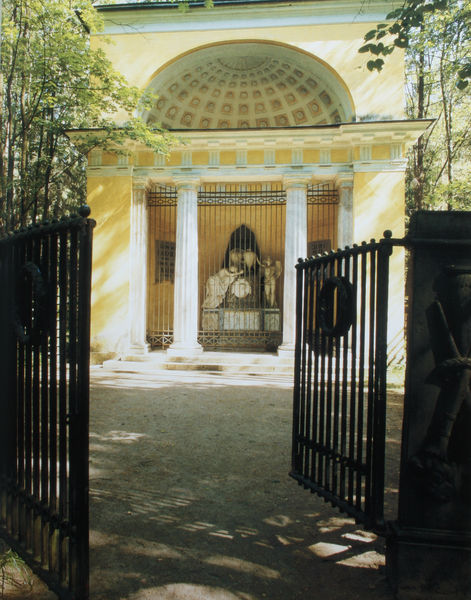
Titel: Denkmal für die Eltern Maria Fjodorownas
Künstler: Charles Cameron
Standort: St. Petersburg
Institution: Schloss Pawlowsk
Schlagwörter: baum, blau, blätter, flügel, laub, schatten, weiß, bäume, gelb, grün, äste, ausschnitt, hell, licht, marmor, pfeiler, schwarz, säule, säulen, tür, türkis, anlage, blick, gebäude, haus, park, rot, schloss, weg, zaun, architektur, sockel, stein, bild, zweige, busch, büsche, gatter, gitter, kirche, sonne, figur, gold, klassizismus, brunnen, amphore, engel, garten, kanneliert, skulptur, statue, vase, relief, sommer, ansicht, bogen, fassade, pflaster, türen, mauer, farbe, gelände, hof, figuren, kies, rundbogen, kuppel, treppe, detail, symmetrie, ornamente, vasen, plastik, tor, halle, foto, fotografie, photographie, penis, eingang, eisen, nische, schmiedeeisen, gewölbe, offen, medaillon, torbogen, geld, denkmal, kugel, friedhof, zoo, kranz, altar, architrav, photo, halbrund, fries, portal, sims, kalotte, gesims, skulpturen, gruft, gitterstäbe, pforte, stäbe, risalit, statuen, farbfoto, grab, ionisch, kapelle, tempel, kasetten, kassetten, kassettendecke, muschel, niesche, wien, dorisch, geöffnet, postament, fotographie, stahl, schaft, mausoleum, grabmal, klassisch, triumphbogen, angeln, kassette, gel, tympanon, michelangelo, triglyphen, kassettierung, dorica, triglyphe, zahnschnitt, dorische ordnung, halbkuppel, tempelchen, dorika, kassettenkuppel, dorische säulen, ionica, vorgarten, torflügel, jude, darmstadt, eisenzaun, halbkugel, figurengruppe, gittertor, mintgrün, skulpturengruppe, söulen, farbfotografie, ionika, rundnische, adolf, gitterzaun, metalltür, canova, antiquisierend, flügeltot, kasettierung, lorberr, luppel, metalltor, metalltü, torangeln, zahnschitt, kuppelk, toskanische ordnung, #bäume, halbkupel, foto gelb